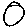
Label: circle